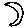
Label: moon